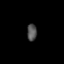
Tissue: lung
Cell type: Epithelial cells
Senescence score: 0.2292
Nuclear area (px): 162
Mean DAPI intensity: 81.105